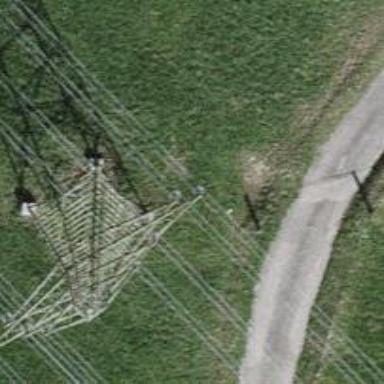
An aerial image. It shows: Lattice structure tower used for power distribution.